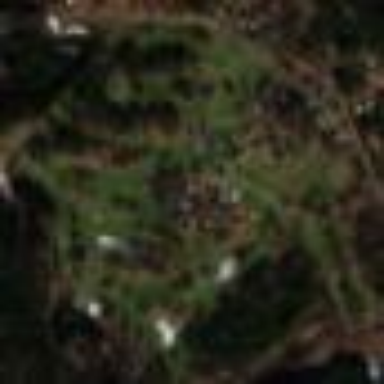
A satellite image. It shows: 18-hole golf course.